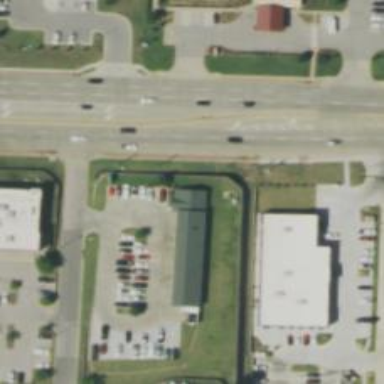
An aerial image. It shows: Primary highway with separate sidewalk.